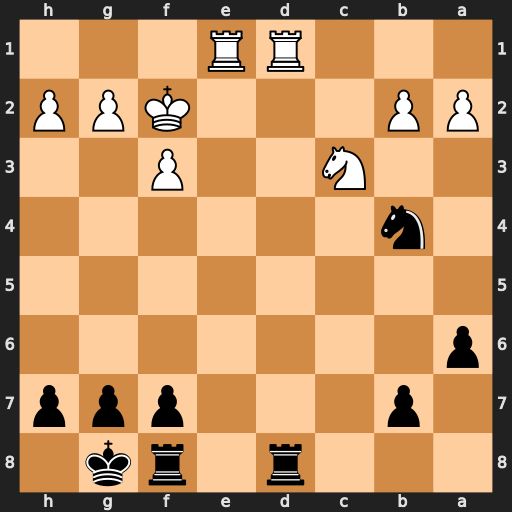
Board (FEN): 3r1rk1/1p3ppp/p7/8/1n6/2N2P2/PP3KPP/3RR3
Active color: b
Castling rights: -
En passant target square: -
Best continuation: Nd3+ Rxd3 Rxd3